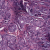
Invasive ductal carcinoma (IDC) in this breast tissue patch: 1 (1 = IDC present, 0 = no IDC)